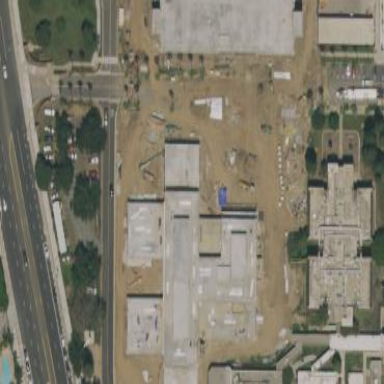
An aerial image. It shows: Clinic building providing healthcare services.